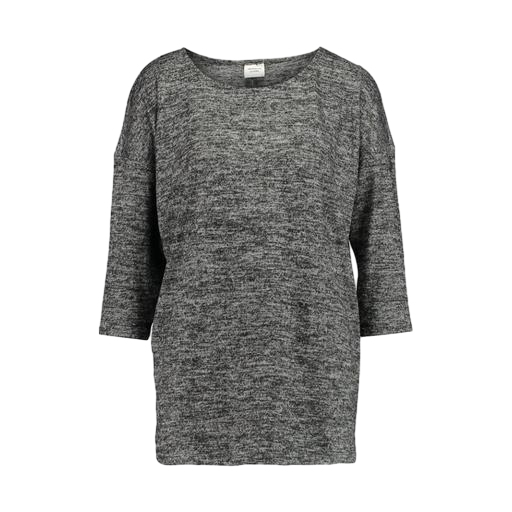
longer-sleeved and dark grey, slub tunic, sweater dress, white background